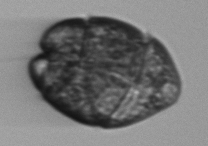
Label: Margalefidinium